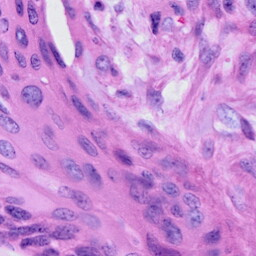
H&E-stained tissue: Cervix